Question: I am using <URL>.

It seems the replacement is <URL> I can't find any examples or ways to make compound charts using the new API.
Is it possible to make compound charts with the new API? Anybody has a link to documentation?
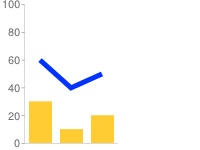
Answer: checkout Google Combo Charts
<URL>